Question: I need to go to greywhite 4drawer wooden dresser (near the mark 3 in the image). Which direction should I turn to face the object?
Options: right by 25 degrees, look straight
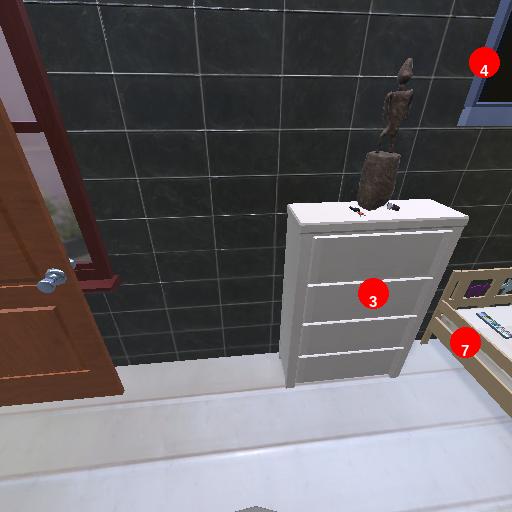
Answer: right by 25 degrees